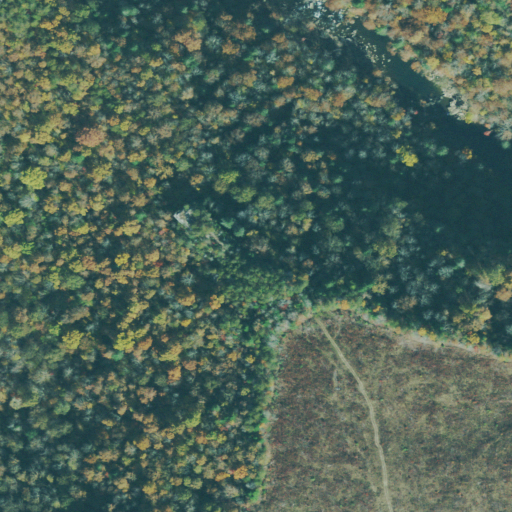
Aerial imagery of mountain in Tennessee named Buzzard Roost containing mixed forest, deciduous forest, grassland, and evergreen forest